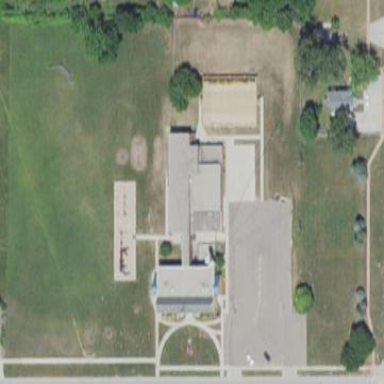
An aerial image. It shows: School.